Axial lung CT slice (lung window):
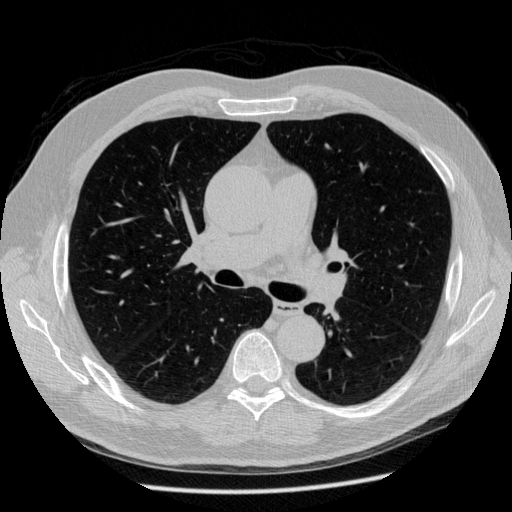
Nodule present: no